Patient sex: F
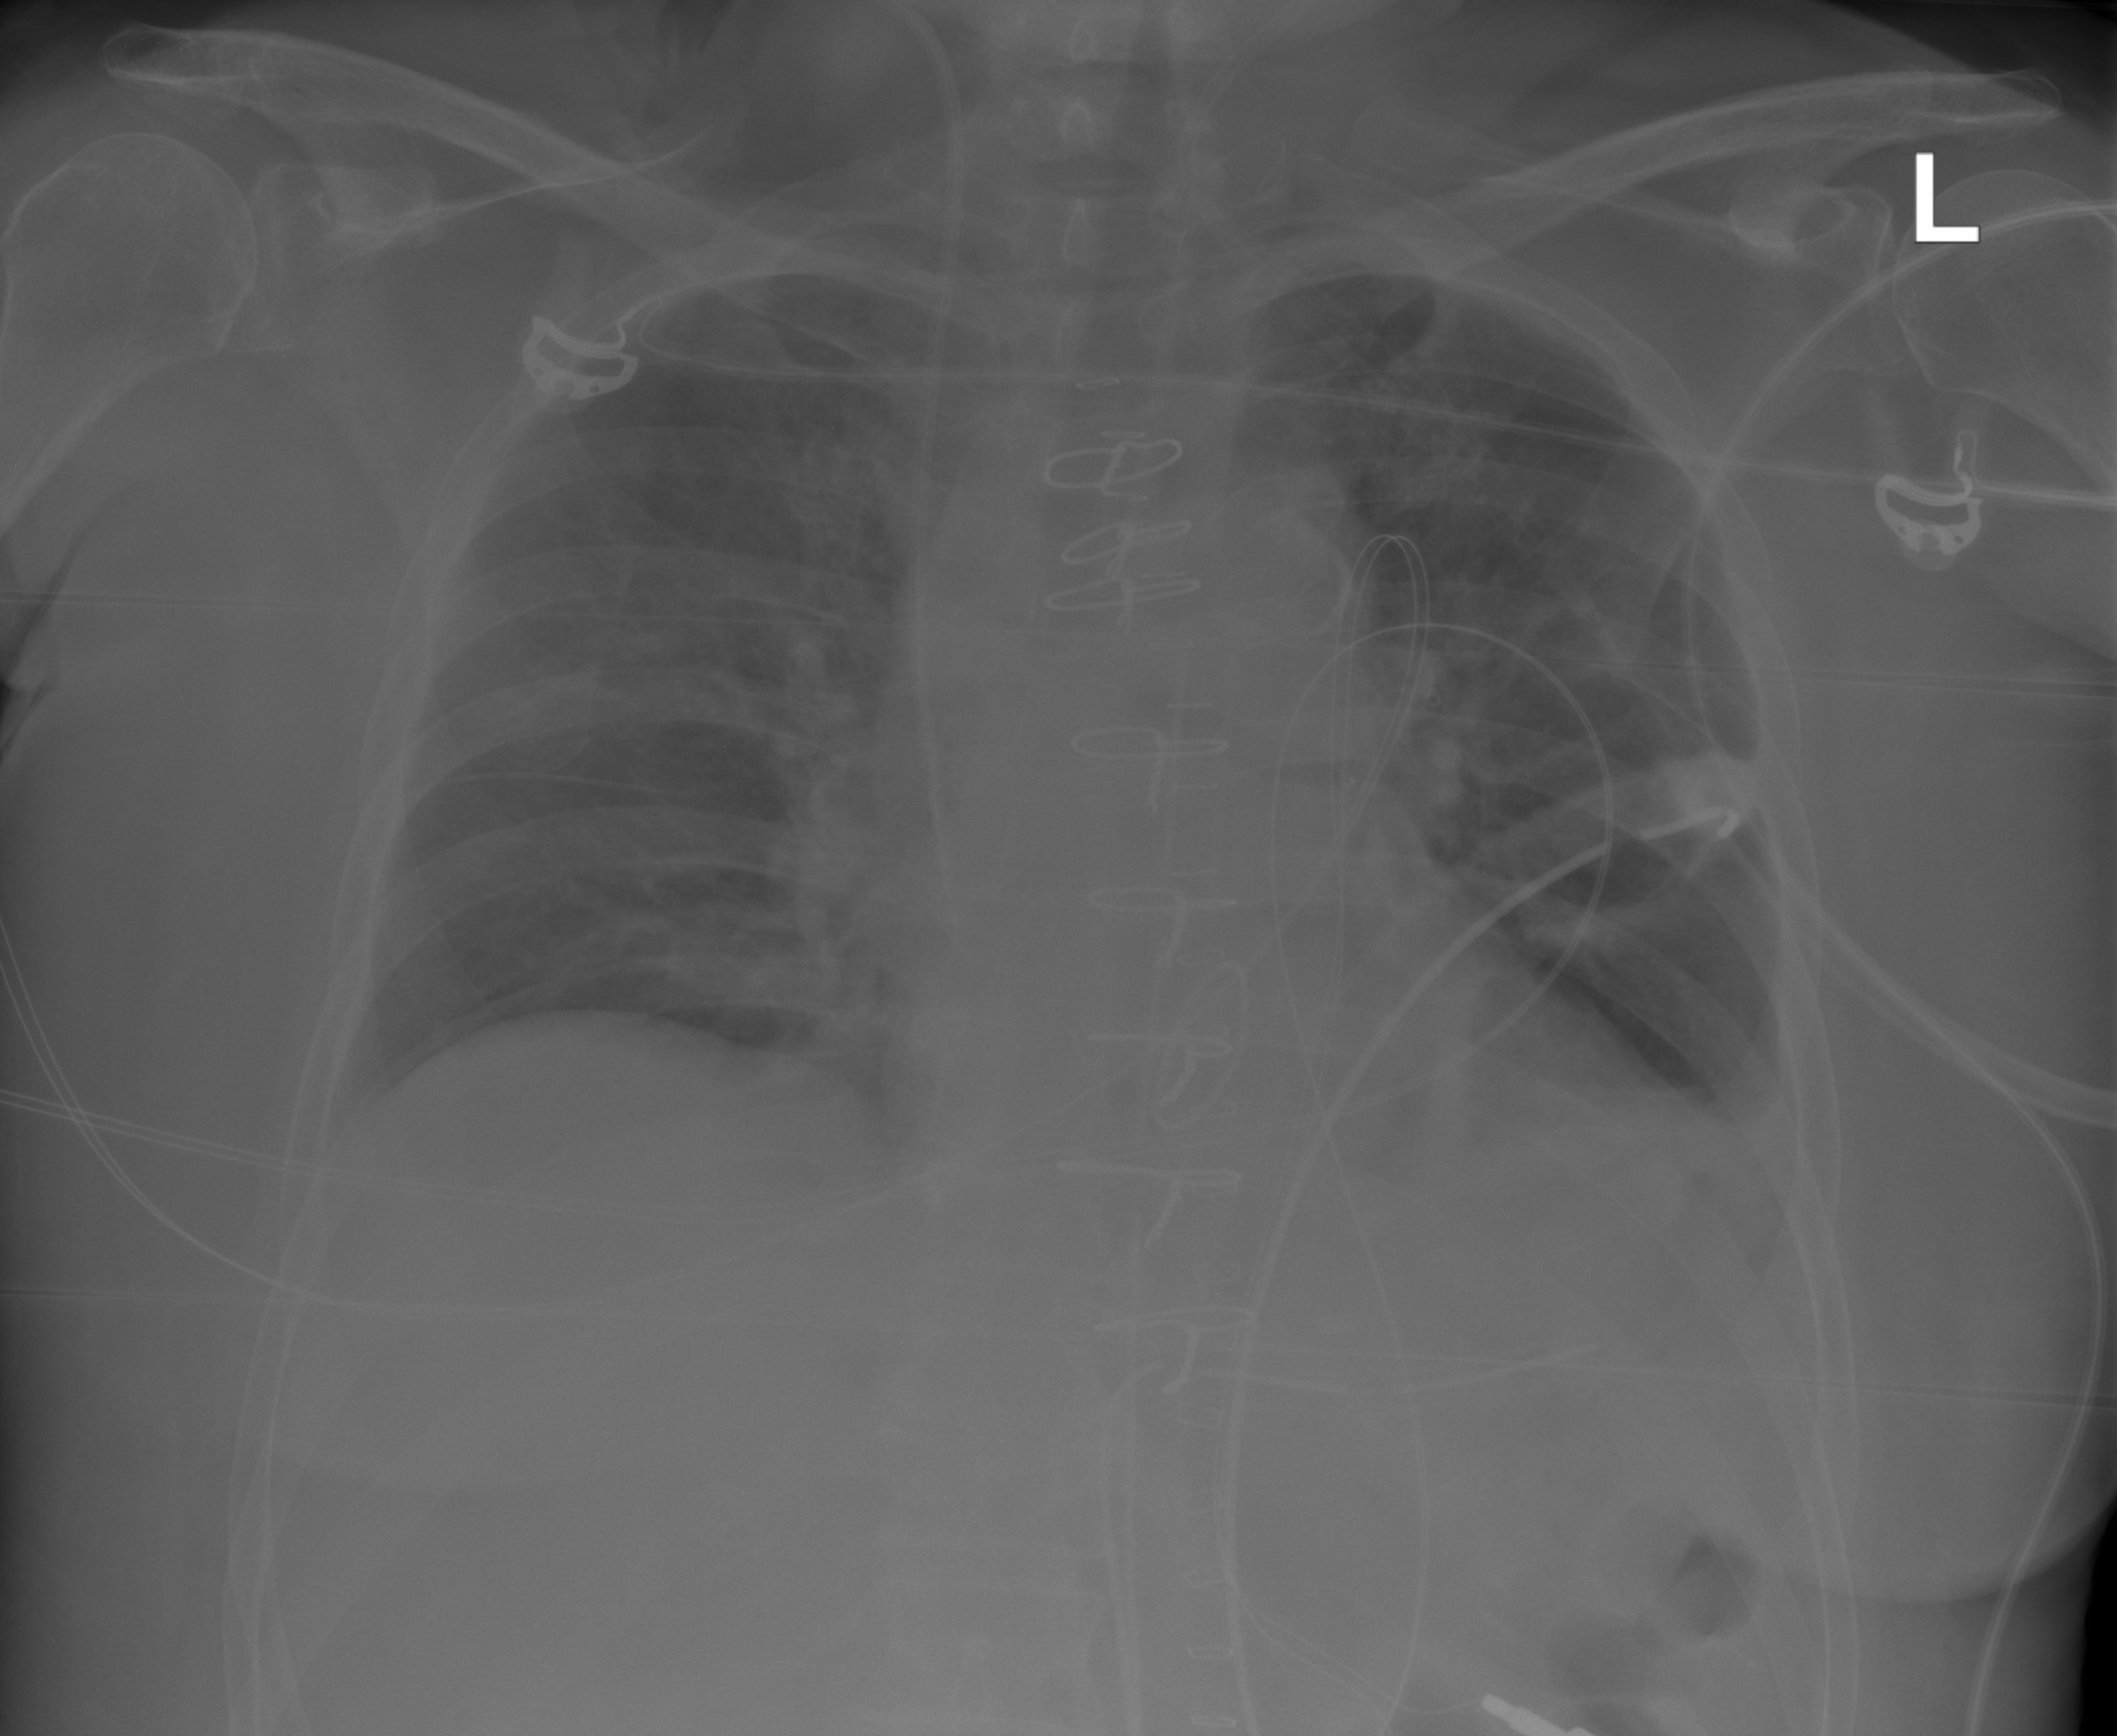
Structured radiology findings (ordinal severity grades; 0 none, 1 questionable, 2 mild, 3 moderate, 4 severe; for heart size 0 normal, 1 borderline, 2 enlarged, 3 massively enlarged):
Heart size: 0
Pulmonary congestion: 0
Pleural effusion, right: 0
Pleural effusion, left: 0
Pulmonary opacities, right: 0
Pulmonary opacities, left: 0
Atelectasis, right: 0
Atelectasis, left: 2